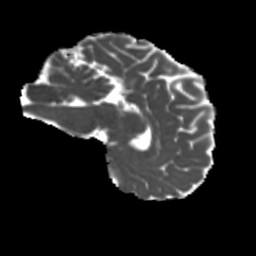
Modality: MD
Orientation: sagittal
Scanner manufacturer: siemens
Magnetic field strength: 3 T
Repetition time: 4 s
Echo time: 0.0594 s